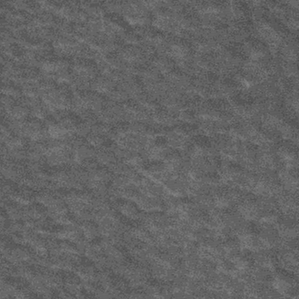
Label: frost